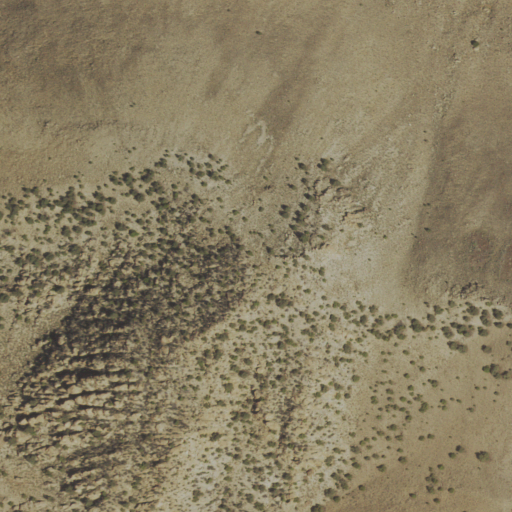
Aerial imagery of mountain in Nevada named Slanted Buttes containing shrub and evergreen forest